Question: I wanted a simple program to display a value in red or green to show it's status. I have done this before in other programs. This time however it is being odd and doing this:

I have no clue why it is giving me the "FINDSTR" errors. My code in it's entirety is here for your checking: <URL>
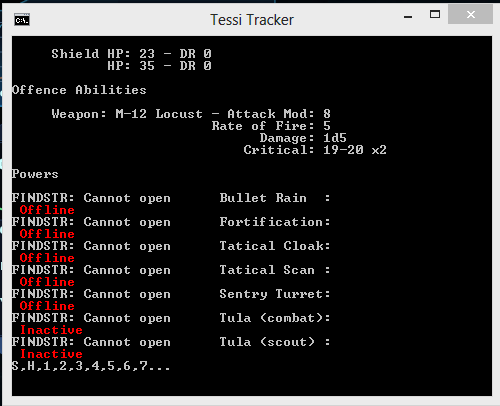
Answer: Your code is using the filename colorize function of 'findstr'. But, a file name can not include a ':' (among other characters) it its name, so your code fails when a string with a colon is used.
User carlos at dostips.com has developped a more tolerant version of this code. <URL> you can find the updated code